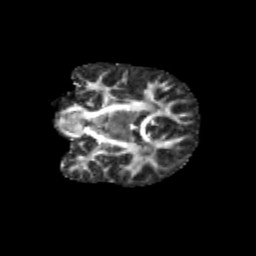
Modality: FA
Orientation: coronal
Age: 9
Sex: male
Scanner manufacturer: siemens
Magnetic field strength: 3 T
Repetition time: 3.8 s
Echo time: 0.07 s